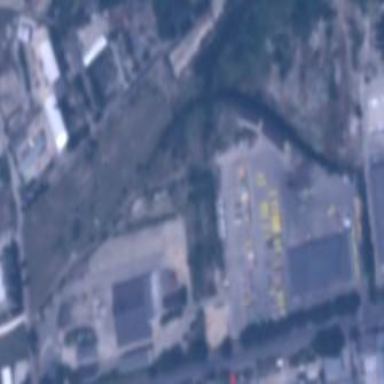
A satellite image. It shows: Bus depot.